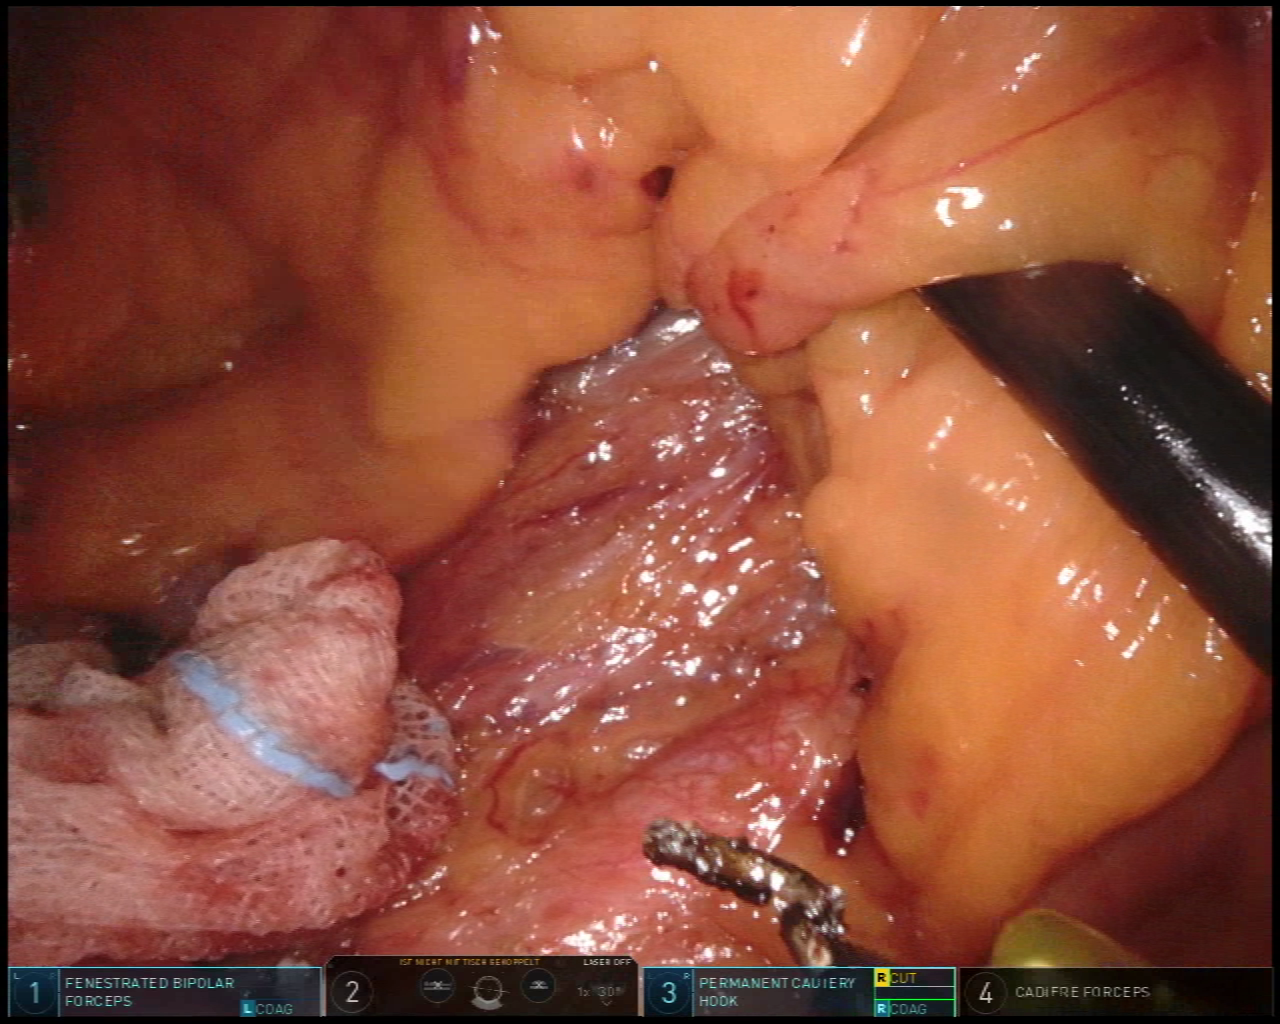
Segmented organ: ureter
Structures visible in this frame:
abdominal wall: no
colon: no
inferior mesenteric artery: no
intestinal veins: no
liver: no
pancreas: no
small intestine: no
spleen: no
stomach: no
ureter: yes
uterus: no
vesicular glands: no